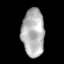
Tissue: lung
Cell type: Others
Senescence score: 0.2154
Nuclear area (px): 1058
Mean DAPI intensity: 177.92